Question: I am experiencing a weired issue with the Chrome Dev Tools :
- -
- 'ctrl+u'
'<link href="./style/css/lib/jquery-ui-1.10.3.custom.css" rel="stylesheet" type="text/css"> <link href="./style/css/lib/bootstrap.css" rel="stylesheet" type="text/css">'
-
This is a big issue for me because I can't link the style to the local files if it is not included with the link tag.
So the question is: Why is it happening ? and how can I force CDT to interpret the style through the original link tag ?
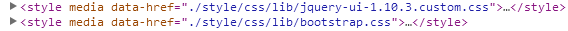
Answer: After several hours of research, I found that the library prefixfree (<URL> was responsible of that.
It takes the CSS from linked files, modifies it and finally put it back in a script tag.